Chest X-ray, AP view. Patient: 55 years old, sex M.
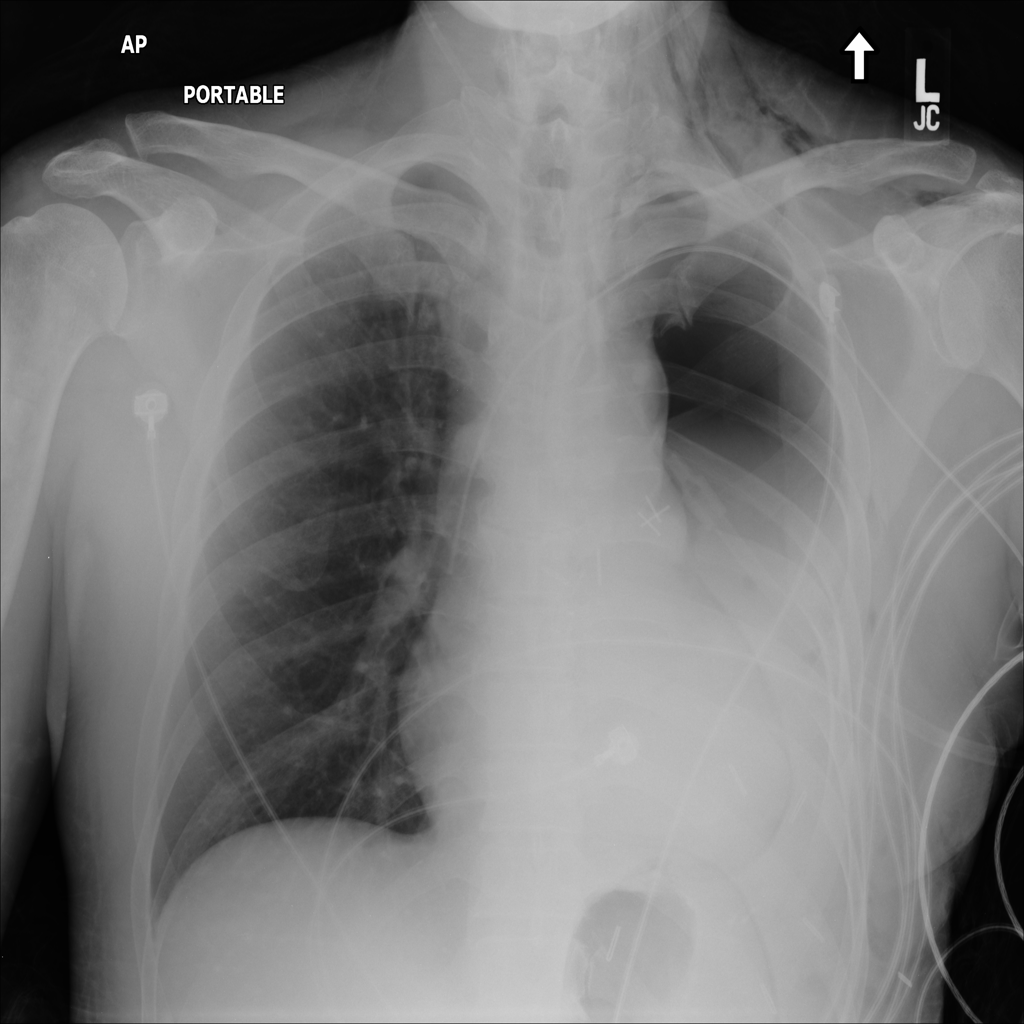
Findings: Emphysema